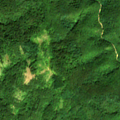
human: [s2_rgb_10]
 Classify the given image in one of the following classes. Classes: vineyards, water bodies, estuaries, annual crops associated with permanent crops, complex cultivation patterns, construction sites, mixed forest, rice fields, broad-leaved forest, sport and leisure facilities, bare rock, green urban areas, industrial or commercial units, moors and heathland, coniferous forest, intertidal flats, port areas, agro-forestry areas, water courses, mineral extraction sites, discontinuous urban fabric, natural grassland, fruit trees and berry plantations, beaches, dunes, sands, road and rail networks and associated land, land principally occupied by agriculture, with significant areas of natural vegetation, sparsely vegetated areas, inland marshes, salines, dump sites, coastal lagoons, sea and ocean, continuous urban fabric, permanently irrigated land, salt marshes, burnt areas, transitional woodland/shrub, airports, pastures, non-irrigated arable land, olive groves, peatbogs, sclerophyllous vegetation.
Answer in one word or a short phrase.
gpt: broad-leaved forest